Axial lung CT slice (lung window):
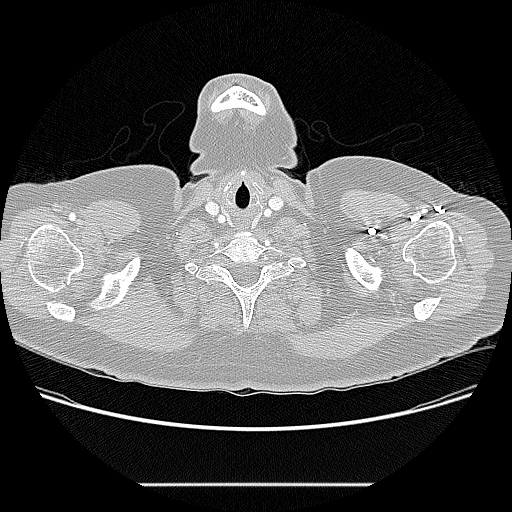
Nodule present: no